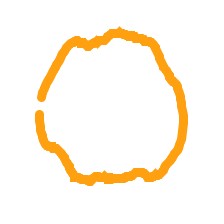
Shape: circle